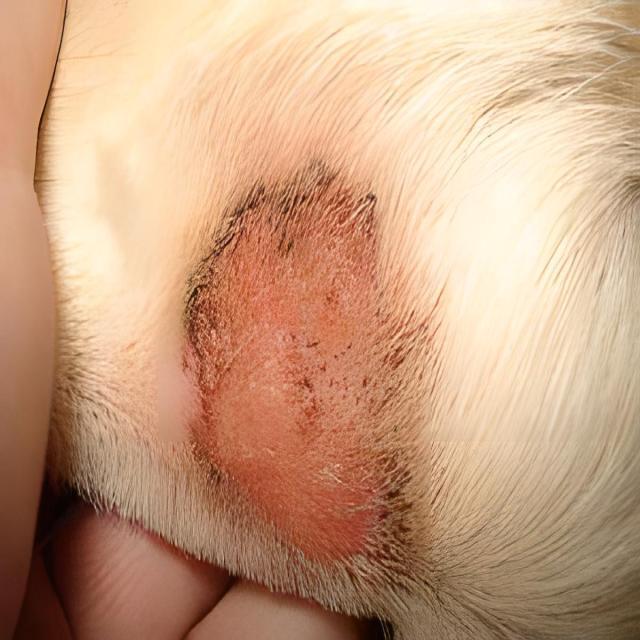
Canine dermatitis — inflammation of the skin presenting with erythema, pruritus, papules, and excoriation. May be allergic, contact, or atopic in origin.